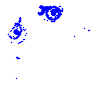
Particle: proton